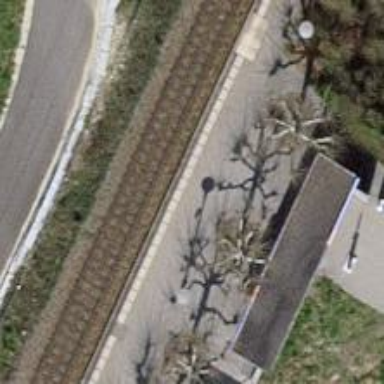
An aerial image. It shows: Public transport station located at railway halt.